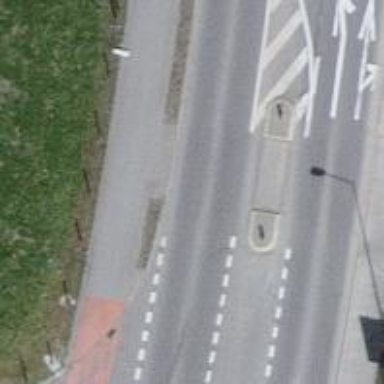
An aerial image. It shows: Kerb barrier.